Field crop: maize
Growth stage: 2
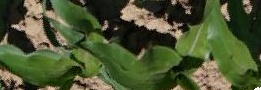
Species: maize